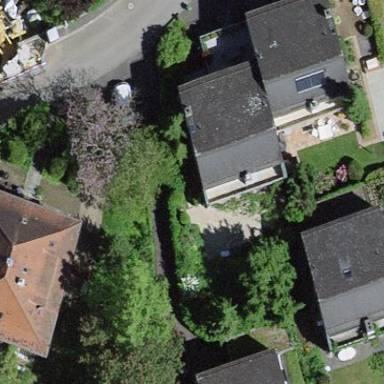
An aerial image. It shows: Simple and straightforward house.